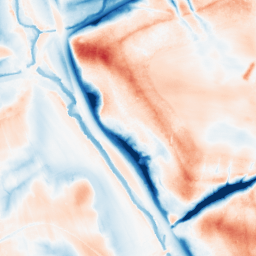
Category: trend_removal
Decomposition family: local_polynomial
Decomposition parameters: window_size: 51
degree: 3
Upsampling method: lanczos
Upsampling parameters: scale: 2
Upsampling scale: 2